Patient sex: F
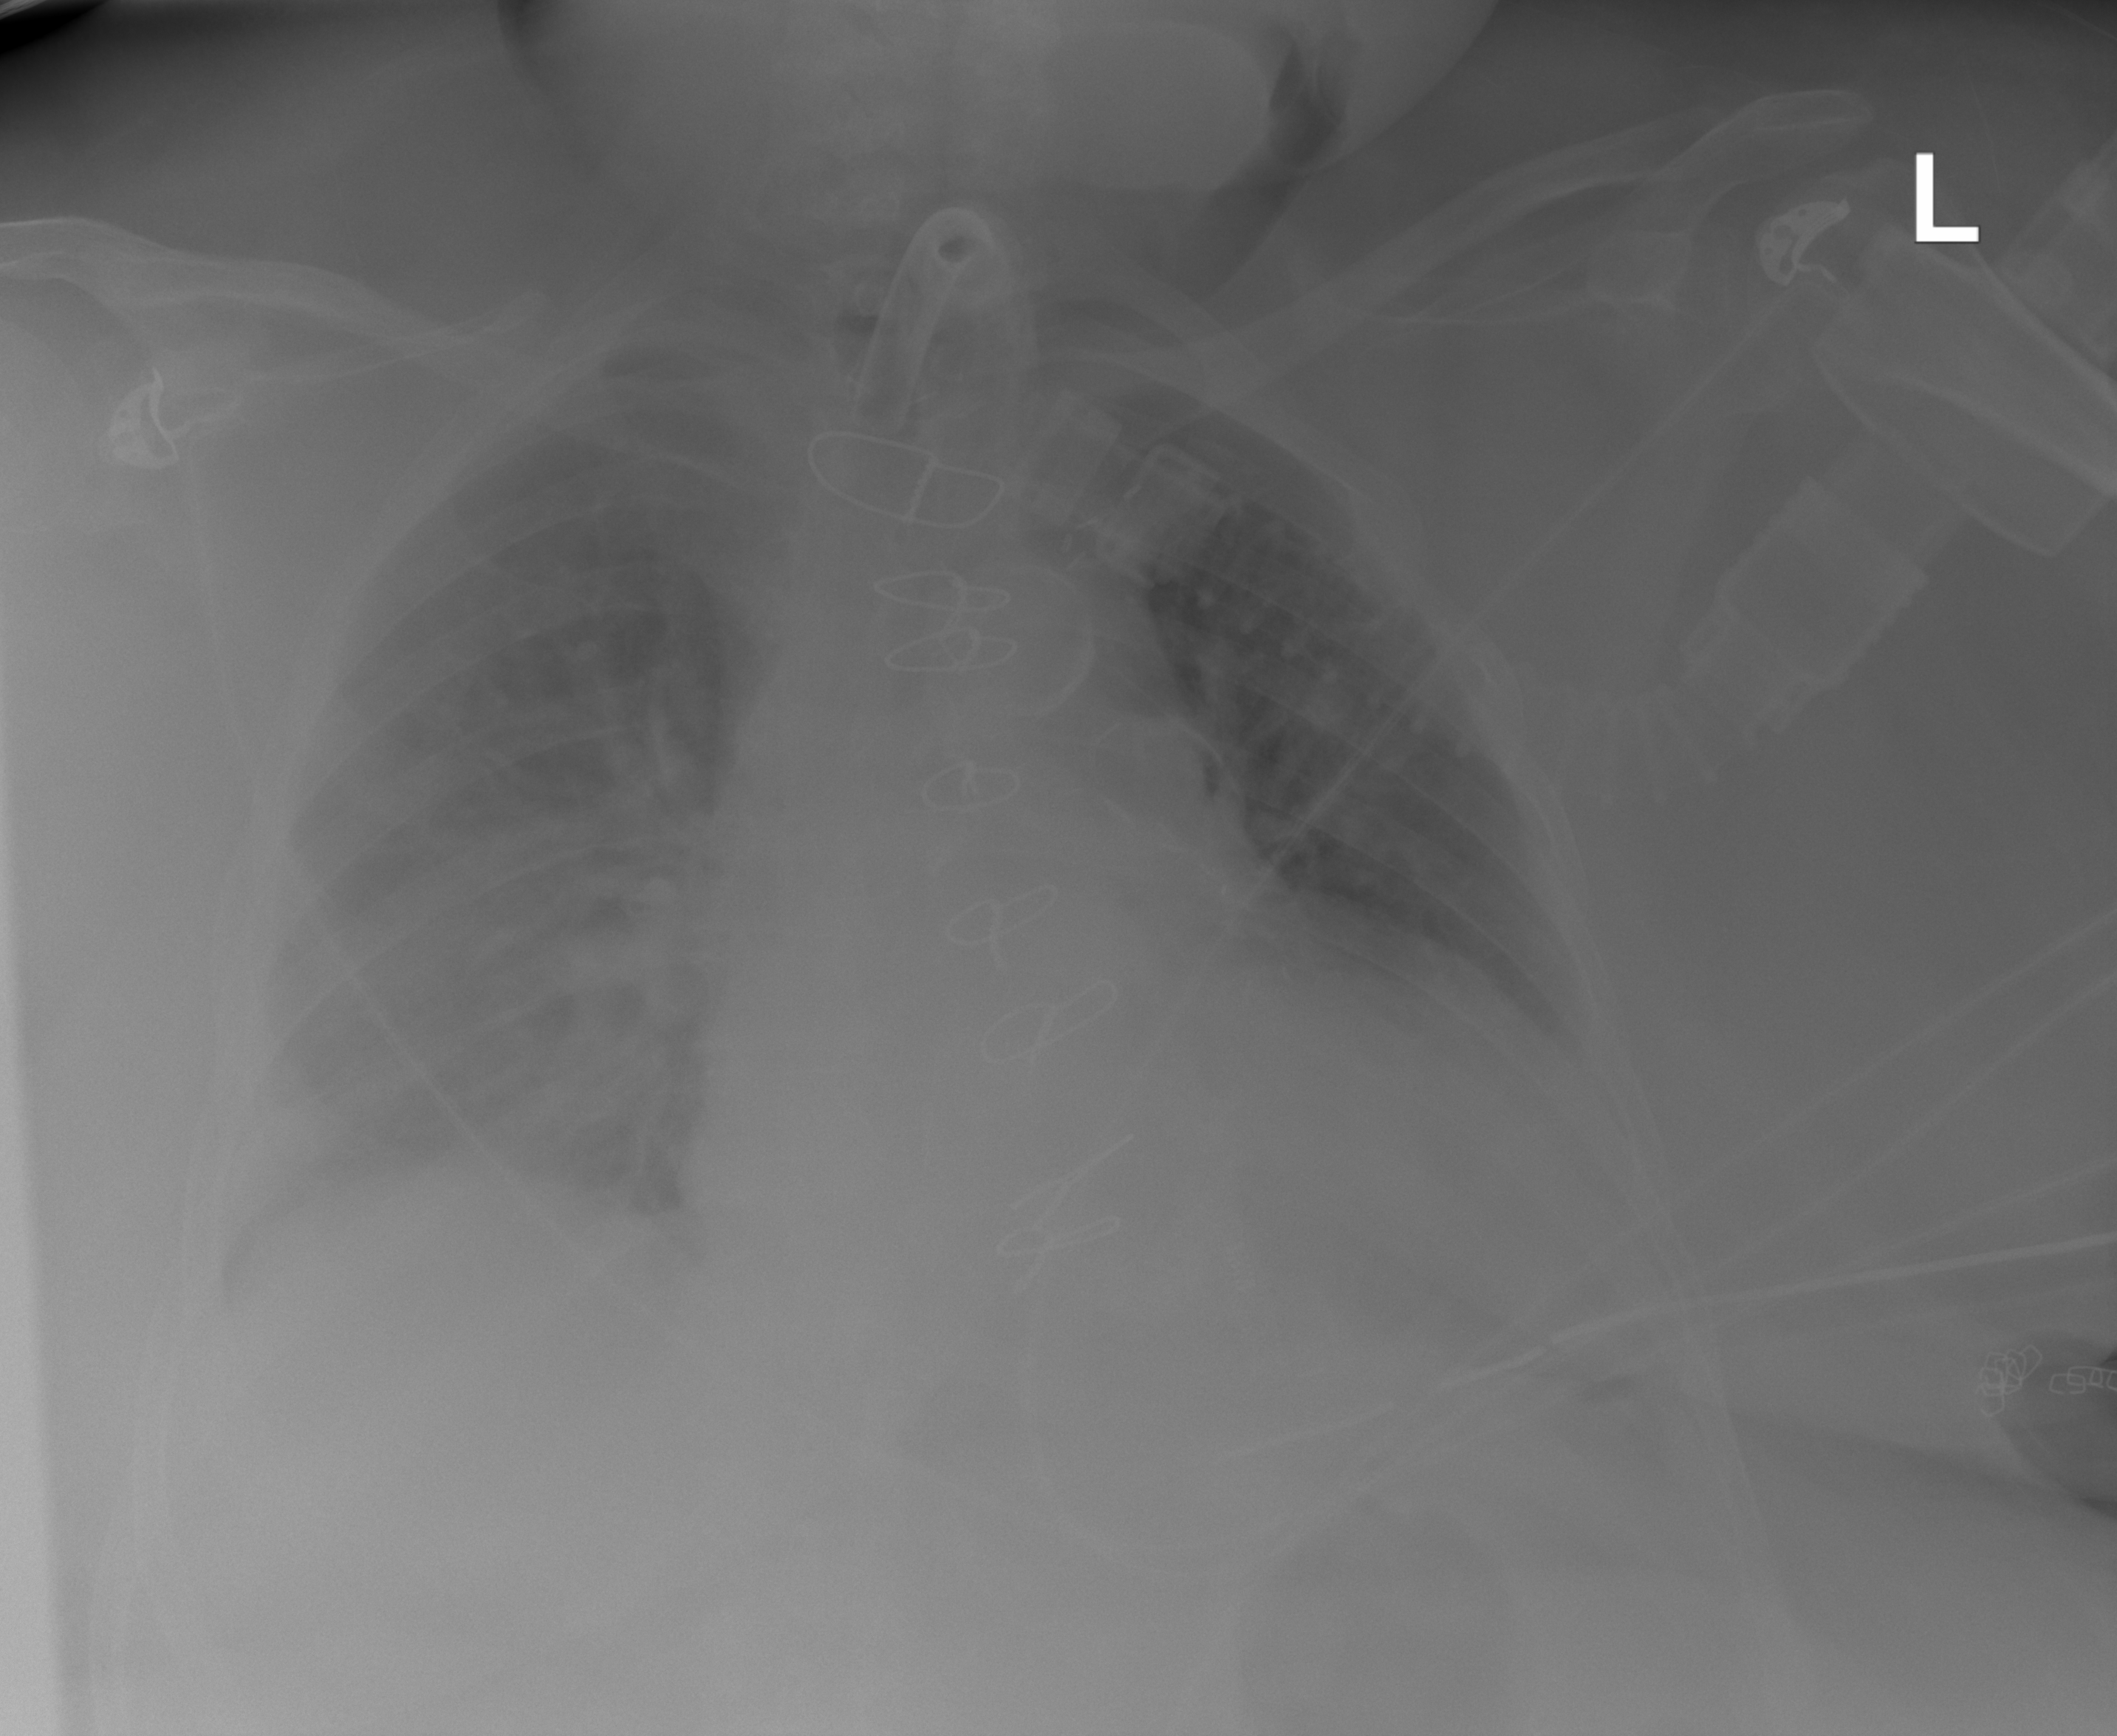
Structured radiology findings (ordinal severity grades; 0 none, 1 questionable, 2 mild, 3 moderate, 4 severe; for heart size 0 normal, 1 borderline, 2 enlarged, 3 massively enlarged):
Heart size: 2
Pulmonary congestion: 2
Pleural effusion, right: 2
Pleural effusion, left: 2
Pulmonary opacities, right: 2
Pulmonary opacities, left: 0
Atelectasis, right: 2
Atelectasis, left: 2